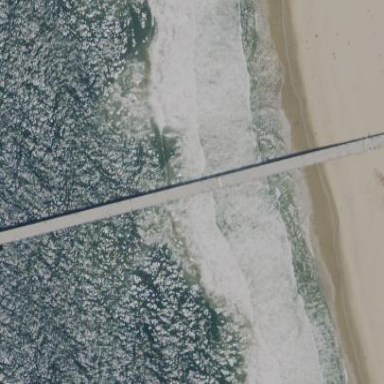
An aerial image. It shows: Man-made pier.